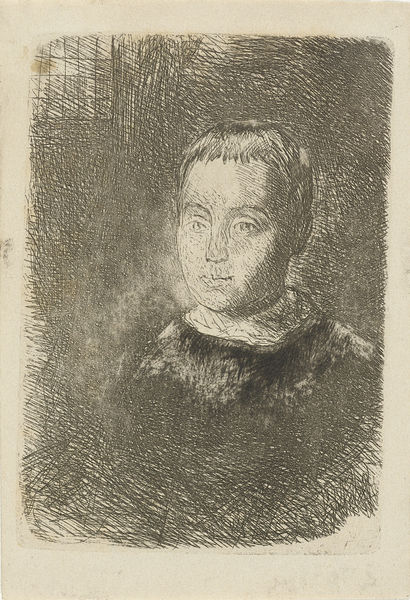
Titel: Portret van een jongen
Künstler: Huib van Hove Bz
Standort: Amsterdam
Institution: Rijksmuseum
Schlagwörter: face, homme, portrait, sombre, gravure, enfant, fenêtre, intérieur, esquisse, dessin, fusain, buste, visage, crayon, col, barreaux, sepia, frange, pénombre, bareaux, écolier, sobmre